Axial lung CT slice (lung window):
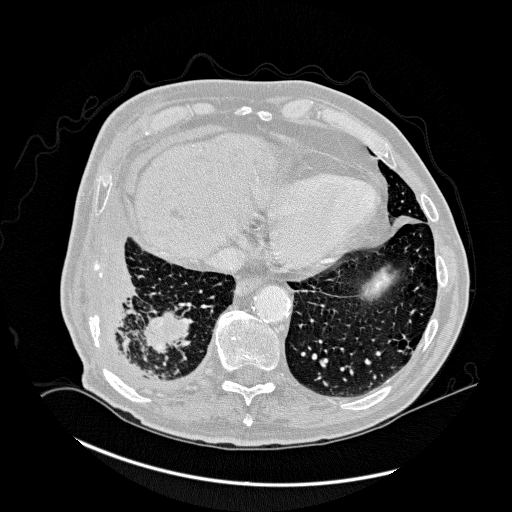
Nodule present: no